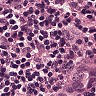
Metastatic tissue present: yes